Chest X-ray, PA view. Patient: 71 years old, sex F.
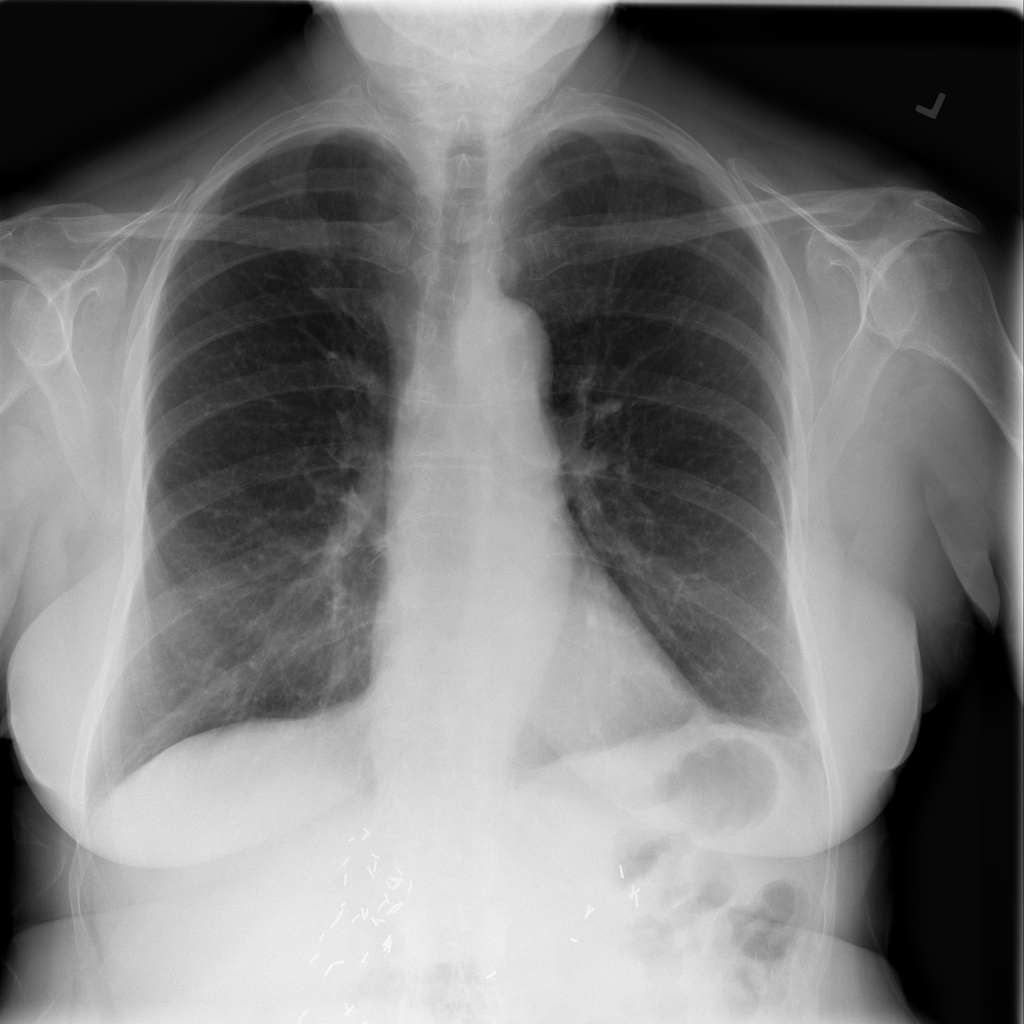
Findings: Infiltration